Interaction volume radius: 5 \u00c5
Interaction volume height: 25 \u00c5
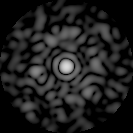
Disorder parameter: 0.8626